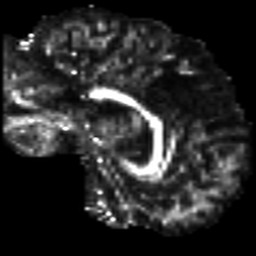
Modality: FA
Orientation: sagittal
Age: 24
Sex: male
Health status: healthy
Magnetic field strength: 3 T
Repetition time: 8.4 s
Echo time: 0.0926 s